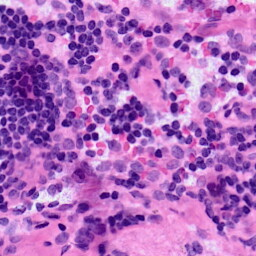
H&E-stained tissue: LymphNode